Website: ulta-beauty
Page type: billing-address
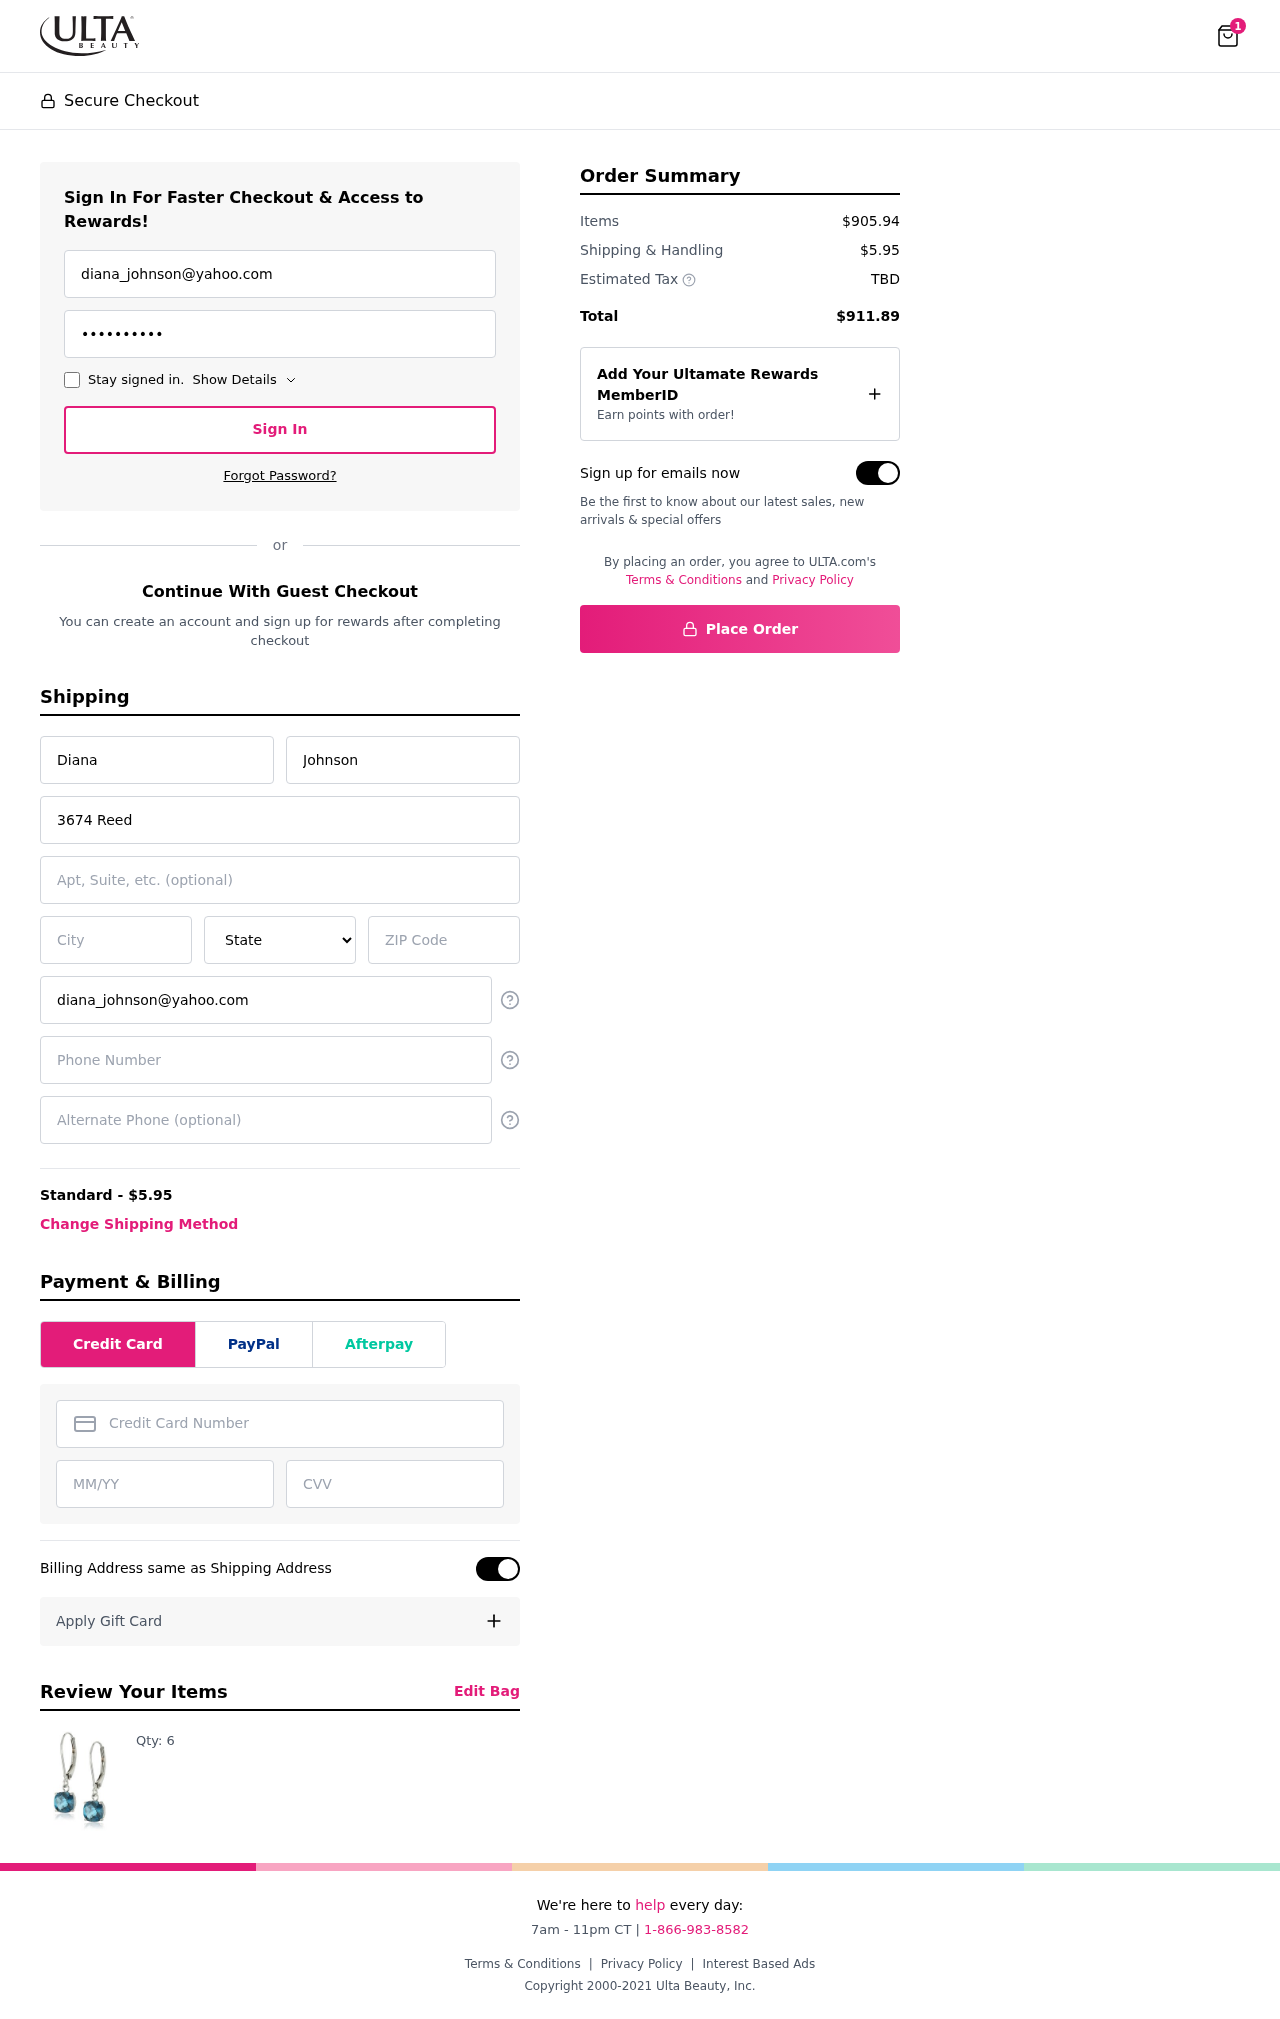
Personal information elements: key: PII_STATE
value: Virginia
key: PII_EMAIL
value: diana_johnson@yahoo.com
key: PII_FIRSTNAME
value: Diana
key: PII_LASTNAME
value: Johnson
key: PII_STREET
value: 3674 Reed Turnpike Apt. 461
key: PII_STREET2
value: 69776 Jennifer Orchard
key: PII_CITY
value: East Kirstenborough
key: PII_POSTCODE
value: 71293
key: PII_PHONE
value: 2067228259
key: PII_ALT_PHONE
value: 5532150829
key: PII_CARD_NUMBER
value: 3711 4464 4867 282
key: PII_CARD_EXPIRY
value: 01/30
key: PII_CARD_CVV
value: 5202
Product elements: key: PRODUCT1_QUANTITY
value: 6
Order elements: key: ORDER_NUM_ITEMS
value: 1
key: ORDER_SHIPPING_COST
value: $5.95
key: ORDER_SUBTOTAL
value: $905.94
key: ORDER_TOTAL
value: $911.89